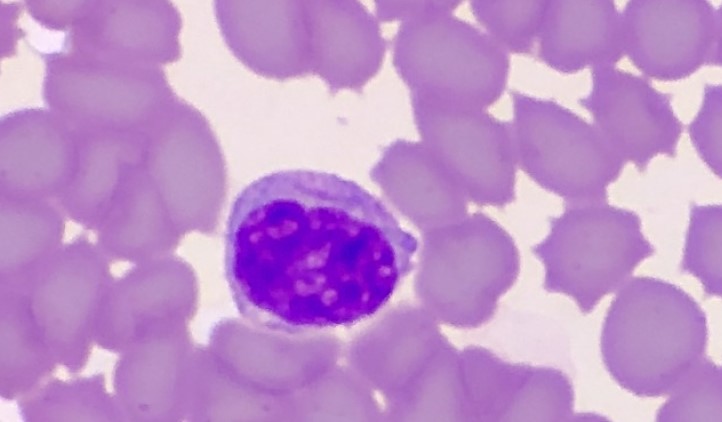
White blood cell type: Lymphocyte